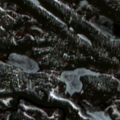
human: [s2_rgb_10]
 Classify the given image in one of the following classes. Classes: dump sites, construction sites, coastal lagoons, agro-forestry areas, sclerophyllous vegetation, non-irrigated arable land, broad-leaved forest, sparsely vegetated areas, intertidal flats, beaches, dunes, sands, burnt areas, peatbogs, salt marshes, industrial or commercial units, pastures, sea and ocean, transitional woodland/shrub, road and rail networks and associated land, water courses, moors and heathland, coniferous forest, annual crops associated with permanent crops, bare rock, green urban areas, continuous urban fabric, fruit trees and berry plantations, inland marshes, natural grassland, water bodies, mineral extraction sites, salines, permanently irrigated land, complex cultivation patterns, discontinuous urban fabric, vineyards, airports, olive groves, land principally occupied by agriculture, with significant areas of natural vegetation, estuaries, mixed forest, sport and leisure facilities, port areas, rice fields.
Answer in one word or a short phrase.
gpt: coniferous forest, water bodies